Question: I have the following code which will generate two pdf files containing plots to the current working directory:
'''
library(reshape)
library(ggplot2)
require(ggplot2)
source("http://gridextra.googlecode.com/svn/trunk/R/arrange.r")
data<-structure(list(Loci = structure(c(1L, 2L, 3L, 4L, 5L, 6L, 7L,
8L, 9L, 10L, 11L, 12L, 13L, 14L, 15L, 16L, 17L, 18L, 19L, 20L,
21L, 22L, 23L, 24L, 25L, 26L, 27L, 28L, 29L, 30L, 31L, 32L, 33L,
34L, 35L, 36L, 37L, 38L, 39L, 40L, 41L, 42L, 43L, 52L, 44L, 45L,
46L, 47L, 48L, 49L, 50L, 51L, 53L, 54L, 55L, 56L, 57L, 58L, 59L,
60L, 61L, 62L), .Label = c("Baez", "Blue", "C147", "C204", "C21",
"C278_PT", "C294", "C316", "C485", "C487_PigTa", "C536", "Carey",
"Cool", "Coyote", "Deadpool", "Epstein", "Glass", "Harrison",
"Harvest", "Hazel", "i-113", "i-114", "i-120_PigT", "i-126",
"i-127", "Imagine", "Jackstraw_", "Jericho", "Jerry-Garc", "Jude",
"Kitty", "Majesty", "Million", "Monkey", "Mozambique", "Neil",
"Nettie", "Piggies", "Psylocke", "Queen", "Ramble", "Sinv-25",
"Sinv12", "Sol-11", "Sol-18", "Sol-20", "Sol-49", "Sol-6", "Sol-J1",
"Sol-M2", "Sol-M3", "SolB8", "st_stephen", "Starr", "Sun_King",
"Taxman", "Tombstone_", "Wallflower", "Weight", "Wigwam", "Workingman",
"Yellow"), class = "factor"), All = c(0.3357, 0.4166, 0.0242,
0.9708, 0.4518, 0.0666, 0, 0.5925, 0.2349, 0.3242, 0.3278, 0.0246,
0.0352, 0.0646, 0.0563, 0.6854, 0.4664, 0.8298, 0.8831, NA, 0.0078,
0.771, 0.1376, 0.0055, 2e-04, 1, 0.2577, 0.3326, 0.0066, 0.0024,
0.6136, 0.4155, 0.9931, 0.2111, 0.6373, 0.0762, 0.5153, 0.1103,
0.0569, 0, 1, 0.732, 0, 0, 0.9225, 0.1257, 0.1658, 0.9603, 0.4629,
0, 0.4155, 0.0791, 0.0777, 0.3996, 0.1212, 0.6207, 0.5766, 0,
0.1347, 0.3754, 0, 0.2737), X1_only = c(0.4758, 0.3188, 0.1465,
0.3209, 1, 0.0278, 0.2065, 0.6187, 0.9377, 0.8586, 0.7292, 0.0133,
1, 1, 1, 0.961, 0.427, 1, 0.2203, NA, 0.8919, 0.2695, 0.3724,
0.5798, 0.5304, 1, 0.568, 0.2291, 0.4376, 1, 0.1572, 0.2022,
0.9544, 0.2462, 0.9699, 0.4439, 0.2204, 0.1135, 0.3063, 0.0311,
0.0384, 0.2833, 1, 0.7024, 0.7382, 0.4923, 0.4453, 0.2341, 0.7493,
0.0868, 0.8801, 0.8708, 1, 1, 1, 0.0491, 0.291, 0.2037, 0.1342,
0.5321, 0.4787, 0.7801), X78_only = c(0.3379, 0.4102, 0.2134,
0.6807, 0.8242, 1, 0.0046, 0.279, 0.825, 0.7563, 0.6055, 0.7472,
1, 0.4958, 0.0018, 0.0175, 1, 1, 0.5647, NA, 0.2124, 0.519, 0.5204,
0.2272, 0.03, 1, 0.0319, NA, 0.4467, 0.4473, 0.1593, 0.6066,
0.5907, 0.0624, 0.5699, 0.6585, 0.1414, 0.546, 0.6395, 0.0102,
0.3112, 0.791, 0, 0.7753, 0.4155, 0.9279, 0.4834, 0.3059, 0.5967,
0.373, 0.4114, 0.9291, 0.1159, 0.7238, 0.5993, 0.7975, 0.3283,
0.0511, 0.4902, 0.0438, 2e-04, 0.2357), X8_removed = c(0.0967,
0.5831, 0.058, 0.9268, 0.3518, 0.0629, 0, 0.6229, 0.2217, 0.2602,
0.7123, 0.0181, 0.0348, 0.1482, 0.1706, 0.6748, 0.3238, 0.8134,
0.8032, NA, 0.0246, 0.5794, 0.5204, 0.0254, 0.0056, 1, 0.6597,
0.3373, 0.004, 0.0087, 0.9061, 0.577, 0.9565, 0.4168, 0.7951,
0.1069, 0.4071, 0.1457, 0.1453, 0, 0.8385, 0.4658, 0, 0, 0.7396,
0.0748, 0.3677, 0.9571, 0.1188, 0, 0.5673, 0.0396, 0.0708, 0.3645,
0.1147, 0.5851, 1, 0.001, 0.0614, 0.131, 0, 0.4813), X8_only = c(0.1169,
0.8327, 0.2169, 0.0907, 1, 1, 0.07, 0.486, 0.709, 0.8882, 0.4389,
1, 0.7078, 0.4496, 0.1266, 0.1945, 0.4527, 1, 0.6518, NA, 0.3594,
0.7715, 0.134, 0.2389, 0.0203, 1, 0.1061, NA, 0.1293, 0.2558,
0.167, 0.4815, 0.7756, 0.0403, 0.2448, 0.2265, 0.0952, 0.6658,
0.3405, 0.0402, 0.5906, 0.2405, 0.0086, 0.5086, 0.4709, 1, 0.0567,
0.4146, 0.7554, 0.104, 0.1917, 0.8625, 1, 1, 1, 0.8727, 0.1439,
0.0452, 1, 0.5804, 0, 0.2764), X7_removed = c(0.2989, 0.7268,
0.0087, 0.8874, 0.5853, 0.0568, 0, 0.7622, 0.4226, 0.3232, 0.3972,
0.02, 0.0159, 0.0541, 0.4919, 0.5951, 0.5525, 0.8114, 0.5738,
NA, 0.0062, 0.7274, 0.0155, 0.0233, 0.002, 1, 0.232, 0.3476,
0.011, 9e-04, 0.5433, 0.3725, 0.7263, 0.2462, 0.4556, 0.0426,
0.7468, 0.1235, 0.0051, 0, 1, 0.8962, 0.0014, 0, 0.9892, 0.1163,
0.1284, 0.6873, 0.3932, 0, 0.3722, 0.0889, 0.3782, 0.4761, 0.0484,
0.5321, 0.5519, 0, 0.3453, 0.0732, 0, 0.3483), X7_only = c(1,
0.5714, 0.2825, 0.8673, 0.5557, 0.6861, 0.0044, 0.1146, 0.4957,
0.5248, 0.8372, 0.6665, 0.6789, 1, 0.0082, 0.1759, 0.3719, 1,
0.704, NA, 0.2585, 0.4634, 0.4283, 0.6815, 0.4161, 1, 0.1691,
NA, 0.4563, 1, 0.226, 1, 0.2349, 0.5886, 0.8154, 0.8839, 0.1631,
1, 0.5112, 0.1529, 1, 0.7245, 4e-04, 0.3095, 0.6184, 0.5542,
0.749, 0.394, 0.0298, 0.1994, 0.2881, 0.7696, 0.0637, 0.652,
1, 0.1494, 1, 0.3283, 0.134, 0.1992, 0.0848, 0.5826), X5_removed = c(1,
0.1453, 0.0176, 0.8428, 0.2277, 0.2563, 0, 0.5326, 0.1549, 0.4405,
0.395, 0.0195, 0.08, 0.1069, 0.0316, 0.6298, 0.5157, 1, 0.5967,
NA, 0.0265, 0.5703, 0.2667, 0.3485, 0.0021, 1, 0.1821, 0.3006,
0.007, 0.0112, 0.1964, 0.4427, 0.769, 0.1214, 0.6064, 0.0914,
0.4188, 0.021, 0.0814, 0, 0.8372, 0.8052, 0, 0, 0.8662, 0.7917,
0.0924, 0.9316, 0.7399, 0, 0.2031, 0.0701, 0.0652, 0.6636, 0.0513,
0.2049, 0.7161, 0, 0.0407, 0.1729, 0, 0.3079), X5_only = c(0.0642,
0.631, 0.5193, 0.979, 0.5348, 0.1304, 0.02, 0.0217, 0.0871, 0.2022,
0.7602, 1, 0.3532, 0.5292, 1, 0.3677, 0.0896, 0.3702, 0.6084,
NA, 0.1518, 0.3467, 0.1171, 0.0252, 0.7894, 1, 0.9842, 0.7315,
0.8511, 0.0717, 0.0585, 0.7955, 0.3517, 1, 0.8263, 0.6102, 0.268,
0.1071, 0.3837, 0.0175, 0.5887, 1, NA, 0.1198, 0.8537, 0.0101,
0.3807, 0.4939, 0.1469, 0.1368, 0.5458, 0.2514, 1, 0.3692, 1,
0.4877, 0.5787, 0.6025, 0.5888, 1, 0.3472, 1), X4_removed = c(0.4492,
0.3821, 0.0121, 0.9957, 0.5158, 0.0498, 0, 0.718, 0.8003, 0.1716,
0.661, 0.0194, 0.0511, 0.1862, 0.0188, 0.6454, 0.5077, 1, 0.8794,
NA, 0.3458, 0.6059, 0.1315, 0.0099, 0.003, 1, 0.0585, 0.4635,
0.0357, 0.0289, 0.6835, 0.2247, 0.8437, 0.3585, 0.6074, 0.1926,
0.3432, 0.3615, 0.0322, 0, 0.8418, 0.7076, 0, 0.9281, 0.7697,
0.1011, 0.3068, 0.971, 0.4686, 0, 0.3731, 0.1024, 0.0683, 0.8112,
0.3742, 0.7381, 0.2738, 0.0089, 0.2366, 0.6924, 0, 0.1984), X4_only = c(0.6485,
0.0709, 0.1639, 0.6908, 1, 1, 0.4469, 0.639, 0.0378, 0.5116,
0.0026, 0.6549, 0.6928, 0.2884, 1, 0.4386, 0.6246, 0.6188, 1,
NA, 0.0966, 0.3946, 0.7223, 0.1357, 0.8912, 1, 0.4741, 0.7526,
0.2005, 0.013, 1, 0.455, 0.1086, 0.1184, 0.8975, 0.3181, 0.9958,
0.0644, 0.0975, 0.0721, 1, 1, 1, 7e-04, 0.2754, 0.4852, 0.065,
0.747, 0.4823, 0.1971, 0.6178, 0.3781, 1, 0.362, 0.1168, 0.382,
0.4267, 8e-04, 0.188, 0.2115, 0.2937, 1), X3_removed = c(0.3009,
0.3414, 0.02, 0.9935, 0.4216, 0.1273, 0, 0.6406, 0.2728, 0.5307,
0.477, 0.0612, 0.0627, 0.0808, 0.1636, 0.6506, 0.6507, 0.8122,
0.9531, NA, 0.0144, 0.9274, 0.1646, 0.0171, 1e-04, 1, 0.2732,
0.4153, 0.0141, 0.0105, 0.6892, 0.3701, 0.9956, 0.0418, 0.5436,
0.2755, 0.4803, 0.0959, 0.1199, 0, 0.833, 0.5373, 0, 0, 0.9701,
0.1054, 0.1558, 0.9964, 0.6849, 0, 0.2023, 0.1072, 0.3401, 0.3629,
0.2504, 0.6056, 0.5372, 2e-04, 0.1168, 1, 0, 0.242), X3_only = c(1,
0.9325, 0.772, 0.5505, 1, 0.2068, 0.0829, 0.17, 0.8951, 0.0225,
0.8263, 0.2111, 0.5087, 0.768, 0.2471, 0.6294, 0.2815, 1, 0.0496,
NA, 0.3364, 0.6286, 0.2102, 0.6816, 0.372, 1, 0.7311, 0.5138,
0.0683, 0.1996, 0.6998, 1, 0.6988, 0.4426, 0.6669, 0.0412, 0.6081,
1, 0.237, 6e-04, 0.6349, 0.7124, 1, 0.2314, 0.0398, 1, 0.3487,
0.8153, 0.1271, 0.1145, 0.8641, 0.4056, 0.1488, 1, 0.2357, 0.26,
1, 0.2678, 0.5537, 0.0317, 0.0467, 1), X2_removed = c(0.6335,
0.349, 0.2095, 0.9777, 0.8928, 0.0571, 0, 0.4285, 0.2036, 0.3168,
0.3668, 0.0854, 0.413, 0.0608, 0.0526, 0.7608, 0.3094, 0.8186,
0.9273, NA, 0.0014, 0.6512, 0.4424, 0.0275, 0.2121, 1, 0.3008,
0.2381, 0.0173, 0.0075, 0.7423, 0.6126, 0.979, 0.1716, 0.862,
0.0245, 0.5096, 0.2795, 0.4794, 0, 1, 0.6888, 0, 0, 0.6213, 0.0935,
0.1351, 0.6946, 0.4708, 0.1458, 0.899, 0.4391, 0.0727, 0.5004,
0.3974, 0.8854, 0.2696, 0, 0.1846, 0.5871, 0, 0.2966), X2_only = c(0.191,
0.4397, 0.0403, 0.3606, 0.0089, 1, 0.0033, 0.659, 0.1818, 0.0949,
0.5521, 0.1637, 0.0014, 1, NA, 0.8585, 1, 1, 0.9437, NA, 0.4086,
0.1699, 0.0648, 0.9087, 0.0011, 1, 0.1291, 0.5329, 0.2315, 0.2844,
0.6429, 0.0488, 0.1814, 0.8658, 0.0869, 0.8394, 0.5938, 0.1722,
0, 0.0098, 1, 1, 1, 0.1742, 0.3911, 0.8523, 0.7331, 0.1271, 0.5119,
0, 0.0105, 0.0035, 1, 0.5665, 0.072, 0.2928, 0.4224, 0.5491,
0.4274, 0.1054, 0, 0.5817), X1_removed = c(0.1653, 0.7658, 0.0718,
0.7705, 0.4193, 0.1894, 0, 0.5167, 0.1053, 0.2823, 0.0496, 0.1439,
0.0258, 0.0676, 0.031, 0.5465, 0.4909, 0.6464, 0.9383, NA, 0.0124,
0.9288, 0.069, 0.0116, 6e-04, 1, 0.3301, 0.508, 0.0175, 8e-04,
0.6016, 0.7442, 0.9609, 0.4151, 0.6049, 0.1266, 0.4281, 0.2719,
0.0039, 0, 0.315, 1, 0, 0, 0.8931, 0.1124, 0.3804, 0.9233, 0.3355,
0, 0.3542, 0.0363, 0.0679, 0.2652, 0.122, 0.4025, 0.8155, 2e-04,
0.2642, 0.3629, 0, 0.2897)), .Names = c("Loci", "All", "X1_only",
"X78_only", "X8_removed", "X8_only", "X7_removed", "X7_only",
"X5_removed", "X5_only", "X4_removed", "X4_only", "X3_removed",
"X3_only", "X2_removed", "X2_only", "X1_removed"), class = "data.frame", row.names = c(NA,
-62L))
#now make subsets of this big dataset
split1_data<-droplevels(subset(data,data$Loci %in% data$Loci[1:8]))
split2_data<-droplevels(subset(data,data$Loci %in% data$Loci[9:16]))
split3_data<-droplevels(subset(data,data$Loci %in% data$Loci[17:24]))
split4_data<-droplevels(subset(data,data$Loci %in% data$Loci[25:32]))
split5_data<-droplevels(subset(data,data$Loci %in% data$Loci[33:40]))
split6_data<-droplevels(subset(data,data$Loci %in% data$Loci[41:48]))
split7_data<-droplevels(subset(data,data$Loci %in% data$Loci[49:56]))
split8_data<-droplevels(subset(data,data$Loci %in% data$Loci[57:62]))
#and melt each of them
split1_datam<-melt(split1_data,id="Loci")
split2_datam<-melt(split2_data,id="Loci")
split3_datam<-melt(split3_data,id="Loci")
split4_datam<-melt(split4_data,id="Loci")
split5_datam<-melt(split5_data,id="Loci")
split6_datam<-melt(split6_data,id="Loci")
split7_datam<-melt(split7_data,id="Loci")
split8_datam<-melt(split8_data,id="Loci")
#and make a plot for each of the melted subsets
p1<- ggplot(split1_datam, aes(x =Loci, y = value, color = variable, width=.15))+ geom_bar(position="dodge")+ geom_hline(yintercept=0.05)+ opts(legend.position="none",axis.text.x = theme_text(angle=90, size=8)) + scale_y_discrete(breaks=seq(0,1)) + ylab(NULL)
p2<- ggplot(split2_datam, aes(x =Loci, y = value, color = variable, width=.15)) + geom_bar(position="dodge") + geom_hline(yintercept=0.05)+ opts(legend.position = "none", axis.text.x = theme_text(angle=90, size=8)) + scale_y_discrete(breaks=seq(0,1))+ scale_fill_grey() + ylab(NULL)
p3<-p <- ggplot(split3_datam, aes(x =Loci, y = value, color = variable, width=.15))
p3<-p3 + geom_bar(position="dodge") + geom_hline(yintercept=0.05)+ opts(legend.position = "none", axis.text.x = theme_text(angle=90, size=8)) + scale_y_discrete(breaks=seq(0,1)) + ylab(NULL)
p4<-p <- ggplot(split4_datam, aes(x =Loci, y = value, color = variable, width=.15))
p4<-p4 + geom_bar(position="dodge") + geom_hline(yintercept=0.05)+ scale_y_discrete(breaks=seq(0,1))+opts(legend.position="none", axis.text.x = theme_text(angle=90, size=8)) + ylab(NULL)
p5<-p <- ggplot(split5_datam, aes(x =Loci, y = value, color = variable, width=.15))
p5<-p5 + geom_bar(position="dodge") + geom_hline(yintercept=0.05)+ opts(legend.position = "none", axis.text.x = theme_text(angle=90, size=8))+ scale_y_discrete(breaks=seq(0,1)) + ylab(NULL)
p6<-p <- ggplot(split6_datam, aes(x =Loci, y = value, color = variable, width=.15))
p6<-p6 + geom_bar(position="dodge") + geom_hline(yintercept=0.05) + scale_y_discrete(breaks=seq(0,1))+ opts(legend.position = "none", axis.text.x = theme_text(angle=90, size=8)) + ylab(NULL)
p7<-p <- ggplot(split7_datam, aes(x =Loci, y = value, color = variable, width=.15))
p7<-p7 + geom_bar(position="dodge") + geom_hline(yintercept=0.05) + scale_y_discrete(breaks=seq(0,1))+ opts(legend.position = "none", axis.text.x = theme_text(angle=90, size=8)) + ylab(NULL)
p8<-p <- ggplot(split8_datam, aes(x =Loci, y = value, color = variable, width=.15))
p8<-p8 + geom_bar(position="dodge") + geom_hline(yintercept=0.05) + scale_y_discrete(breaks=seq(0,1))+opts(legend.position="none",axis.text.x = theme_text(angle=90, size=8)) + ylab(NULL)
#make a bad attempt at creating a legend for the entire multiplot?
leg <- ggplotGrob(p1 + opts(keep="legend_box"))
## one needs to provide the legend with a well-defined width
legend=gTree(children=gList(leg), cl="legendGrob")
widthDetails.legendGrob <- function(x) unit(2, "cm")
#plot the first four plots together
pdf("sensivitity_page_2_plots.pdf")
grid.arrange(p1, p2, p3, p4, nrow=2, legend=legend, main ="Sensitivity", left = "Pvalue")
dev.off()
#same with the next four
pdf("sensivitity_page_2_plots.pdf")
leg <- ggplotGrob(p5 + opts(keep="legend_box"))
## one needs to provide the legend with a well-defined width
legend=gTree(children=gList(leg), cl="legendGrob")
widthDetails.legendGrob <- function(x) unit(2, "cm")
grid.arrange(p5, p6, p7, p8, nrow=2, legend=legend, main ="Sensitivity", left = "Pvalue")
dev.off()
'''
The plots will look like this:

I have the following questions:
1. How can I space the y-axis label so that it's not so close to the edge?
2. How can I do the same for the main title
3. Why is the legend not appearing? (that portion of the code was lifted from the grid.arrange documentation). And, when it does, how do I space that properly? Anybody else out there use grid.arrange?
4. If not, is there another way to apply layout()-like positioning in ggplot?
Thanks so much, everyone!
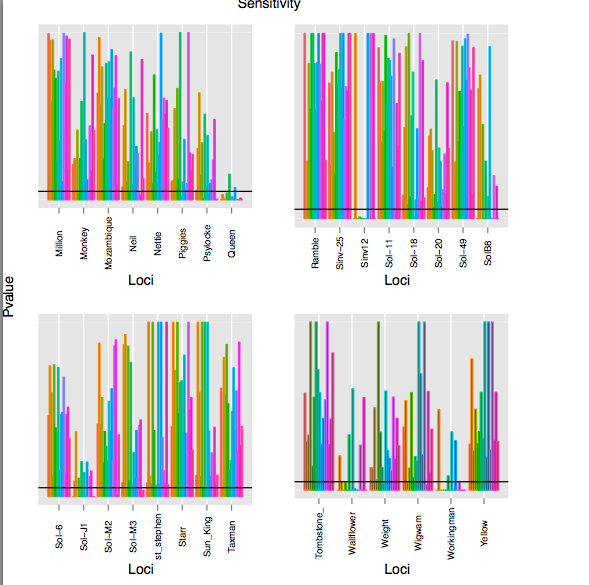
Answer: As far as I can tell, your p1 does not have a legend - hence there's no legend to be extracted, and thus no legend to be drawn in the call to 'grid.arrange'.
Here's a simpler example. It should get you started.
Code update for ggplot2 version 0.9.3.1
'''
# Load the required packages
library(ggplot2)
library(gtable)
library(grid)
library(gridExtra)
# Generate some data
df <- data.frame(x = factor(rep(1:5, 2)), Groups = factor(rep(c("Group 1", "Group 2"), 5)))
# Get four plots
p1 <- ggplot(data = df, aes(x=x, y = sample(1:10, 10), fill = Groups)) +
geom_bar(position = "dodge", stat = "identity") + theme(axis.title.y = element_blank())
p2 <- ggplot(data = df, aes(x=x, y = sample(1:10, 10), fill = Groups)) +
geom_bar(position = "dodge", stat = "identity") + theme(axis.title.y = element_blank())
p3 <- ggplot(data = df, aes(x=x, y = sample(1:10, 10), fill = Groups)) +
geom_bar(position = "dodge", stat = "identity") + theme(axis.title.y = element_blank())
p4 <- ggplot(data = df, aes(x=x, y = sample(1:10, 10), fill = Groups)) +
geom_bar(position = "dodge", stat = "identity") + theme(axis.title.y = element_blank())
# Extracxt the legend from p1
legend = gtable_filter(ggplotGrob(p1), "guide-box")
# grid.draw(legend) # Make sure the legend has been extracted
# Arrange the elements to be plotted.
# The inner arrangeGrob() function arranges the four plots, the main title,
# and the global y-axis title.
# The outer grid.arrange() function arranges and draws the arrangeGrob object and the legend.
grid.arrange(arrangeGrob(p1 + theme(legend.position="none"),
p2 + theme(legend.position="none"),
p3 + theme(legend.position="none"),
p4 + theme(legend.position="none"),
nrow = 2,
top = textGrob("Main Title", vjust = 1, gp = gpar(fontface = "bold", cex = 1.5)),
left = textGrob("Global Y-axis Label", rot = 90, vjust = 1)),
legend,
widths=unit.c(unit(1, "npc") - legend$width, legend$width),
nrow=1)
'''
Note how the 'widths' uses the width of the legend. The result is:

The main title and the global y-axis title were positioned using 'vjust'. If you want, say, the global y-axis title to take more space, then create it as a textGrob, and use 'widths' to set its width. Here, the inner arrangeGrob arranges the four plots and the main title. The outer grid.arrange arranges and draws the global y-axis title, the arrangeGrob object, and the legend. The width of the global y-axis title is set to three lines.
'''
label = textGrob("Global Y-axis Label", rot = 90, vjust = 0.5)
grid.arrange(label,
arrangeGrob(p1 + theme(legend.position="none"),
p2 + theme(legend.position="none"),
p3 + theme(legend.position="none"),
p4 + theme(legend.position="none"),
nrow = 2,
top = textGrob("Main Title", vjust = 1, gp = gpar(fontface = "bold", cex = 1.5))),
legend,
widths=unit.c(unit(3, "lines"), unit(1, "npc") - unit(3, "lines") - legend$width, legend$width),
nrow=1)
'''
Using your data, and your code for subsetting and reshaping the data, I've drawn the first four plots, extracted the legend from the first plot, then arranged the plots, legend, and label. The code ran with no problems.
There were some problems with the plots (and also, your code could not have produced the plots shown in your post). I made some minor changes.
'''
# Load the libraries
library(ggplot2)
library(gridExtra)
library(reshape2)
###
# Your code from your post for getting the data, subsetting, and reshaping the data.
###
#and make a plot for each of the melted subsets
p1 <- ggplot(split1_datam, aes(x = Loci, y = value, fill = variable)) +
geom_bar(position = "dodge", stat = "identity")+ geom_hline(yintercept = 0.05) +
theme(axis.text.x = element_text(angle = 90, size = 8)) +
ylab(NULL)
p2 <- ggplot(split2_datam, aes(x = Loci, y = value, fill = variable)) +
geom_bar(position = "dodge", stat = "identity")+ geom_hline(yintercept = 0.05) +
theme(axis.text.x = element_text(angle = 90, size = 8)) +
ylab(NULL)
p3 <- ggplot(split3_datam, aes(x = Loci, y = value, fill = variable)) +
geom_bar(position = "dodge", stat = "identity")+ geom_hline(yintercept = 0.05) +
theme(axis.text.x = element_text(angle = 90, size = 8)) +
ylab(NULL)
p4 <- ggplot(split4_datam, aes(x = Loci, y = value, fill = variable)) +
geom_bar(position = "dodge", stat = "identity")+ geom_hline(yintercept = 0.05) +
theme(axis.text.x = element_text(angle = 90, size = 8)) +
ylab(NULL)
# Extracxt the legend from p1
legend = gtable_filter(ggplotGrob(p1), "guide-box")
# grid.draw(legend) # Make sure the legend has been extracted
# Arrange and draw the plot as before
label = textGrob("p value", rot = 90, vjust = 0.5)
grid.arrange(label,
arrangeGrob(p1 + theme(legend.position="none"),
p2 + theme(legend.position="none"),
p3 + theme(legend.position="none"),
p4 + theme(legend.position="none"),
nrow = 2,
top = textGrob("Sensitivity", vjust = 1, gp = gpar(fontface = "bold", cex = 1.5))),
legend,
widths=unit.c(unit(2, "lines"), unit(1, "npc") - unit(2, "lines") - legend$width, legend$width), nrow=1)
'''